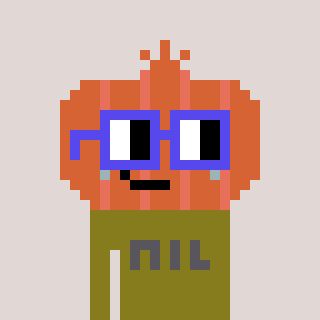
a pixel art character with square blue glasses, a onion-shaped head and a gunk-colored body on a warm background